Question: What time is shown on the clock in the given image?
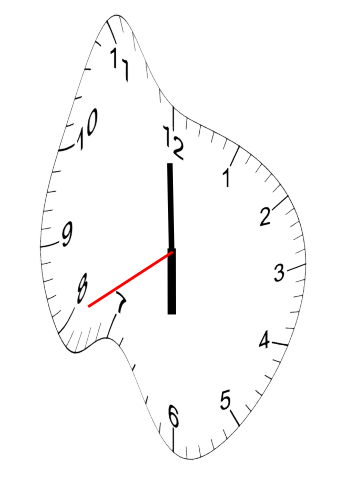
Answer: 05:59:40